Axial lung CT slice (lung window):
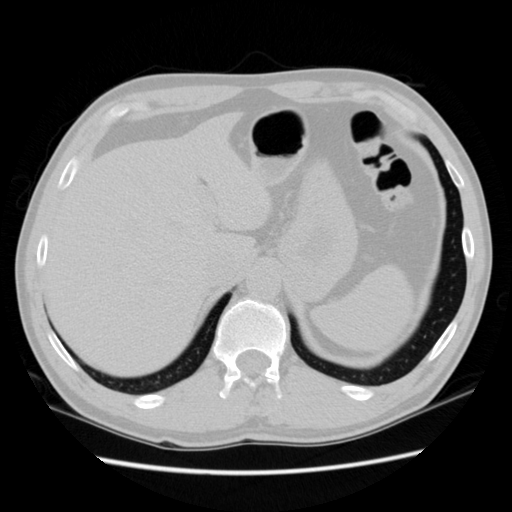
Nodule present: no